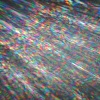
Label: sunburn